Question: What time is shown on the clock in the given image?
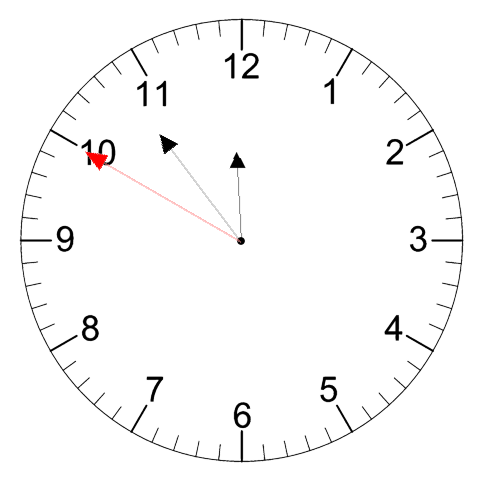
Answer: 11:53:50